Interaction volume radius: 5 \u00c5
Interaction volume height: 25 \u00c5
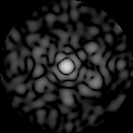
Disorder parameter: 0.8094